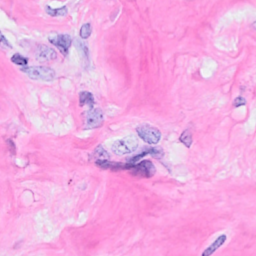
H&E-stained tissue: Breast